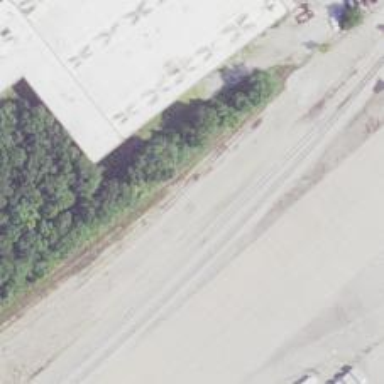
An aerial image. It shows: Disused railway siding.